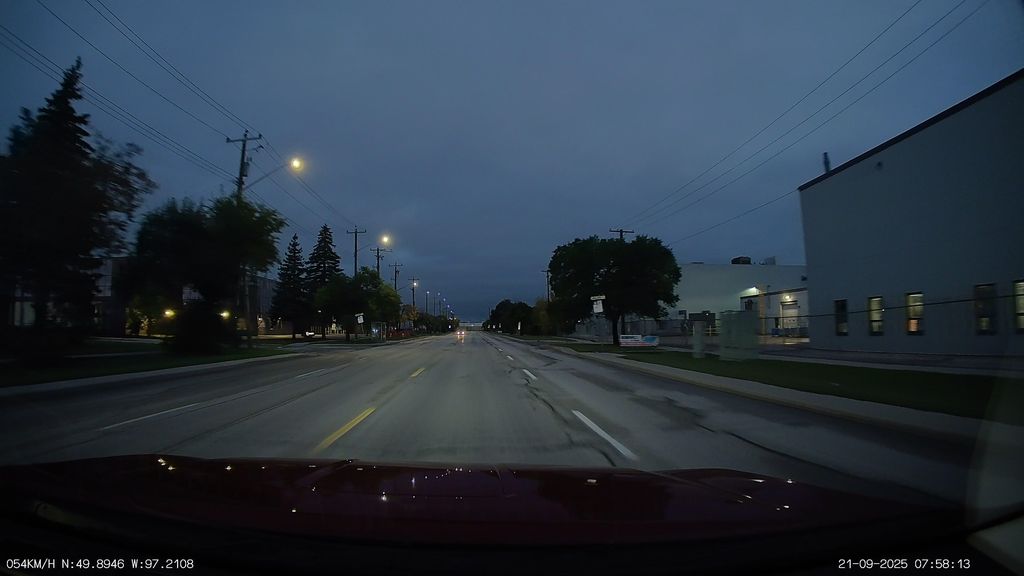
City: winnipeg